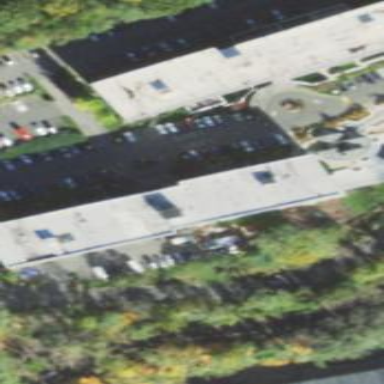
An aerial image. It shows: Flat-roofed building.